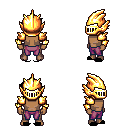
a pixel art fantasy rpg character, male body template, human, dark skin, gold arm armor, magenta pants, black pixie cut hairstyle, gold helm, black slippers, four views (front, back, left, right), 2x2 character sprite sheet, small pixel art, hard edges, no anti-aliasing